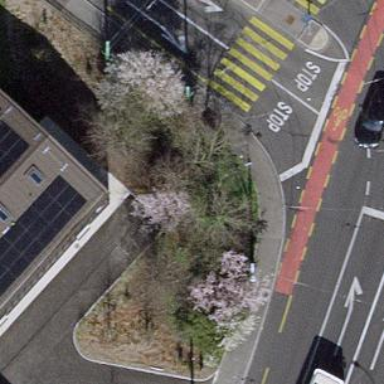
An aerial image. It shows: Bicycle parking area with rack.